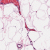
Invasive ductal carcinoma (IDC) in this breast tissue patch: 0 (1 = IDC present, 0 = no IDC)